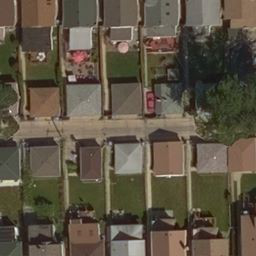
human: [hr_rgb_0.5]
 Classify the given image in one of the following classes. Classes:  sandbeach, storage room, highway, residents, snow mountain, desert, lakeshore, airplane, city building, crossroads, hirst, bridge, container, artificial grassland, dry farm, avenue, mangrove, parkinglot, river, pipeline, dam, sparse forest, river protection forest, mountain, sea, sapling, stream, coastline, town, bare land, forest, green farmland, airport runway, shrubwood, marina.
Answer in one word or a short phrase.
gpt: residents